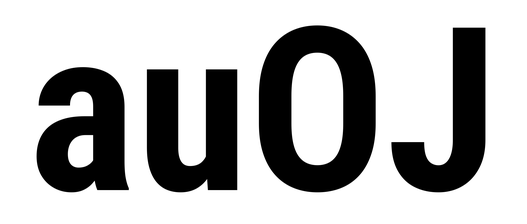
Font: Roboto_Condensed_Bold